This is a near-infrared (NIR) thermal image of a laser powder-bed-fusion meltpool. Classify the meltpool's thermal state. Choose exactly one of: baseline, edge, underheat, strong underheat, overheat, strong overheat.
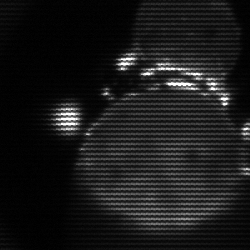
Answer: edge